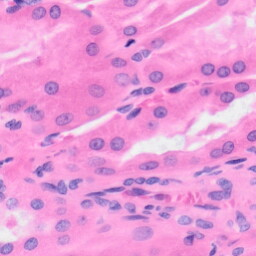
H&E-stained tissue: Kidney